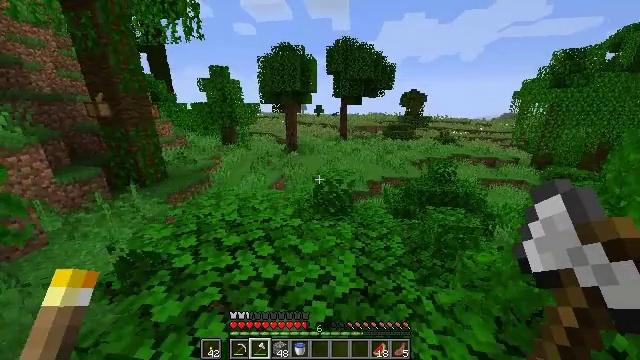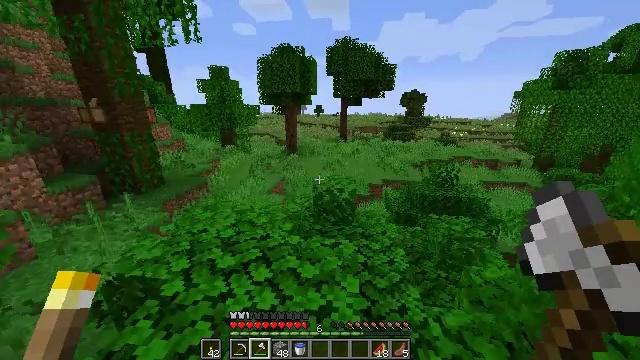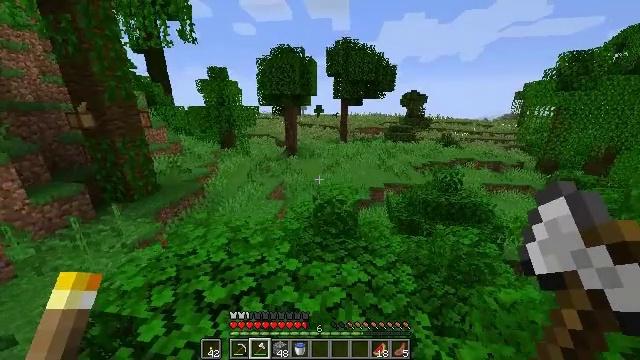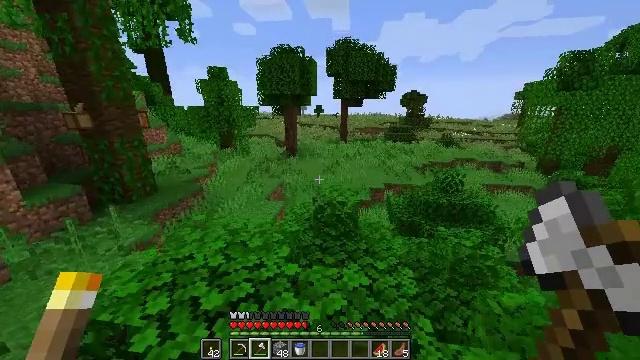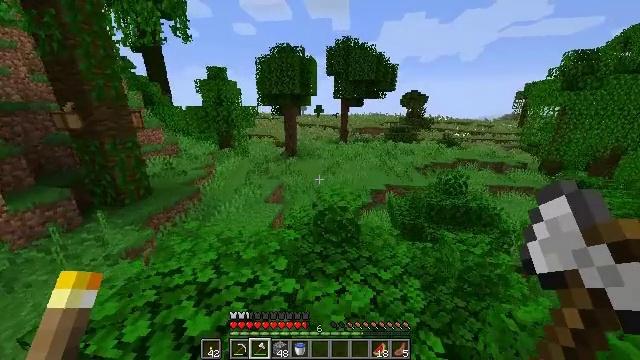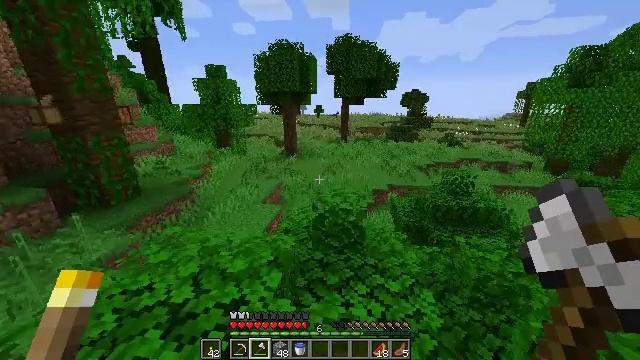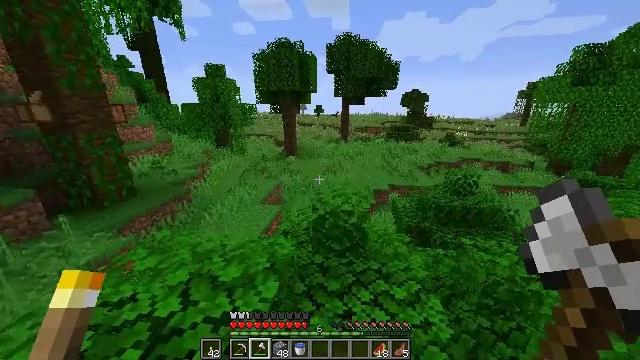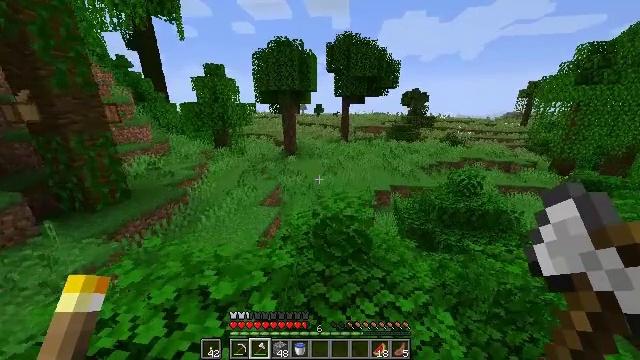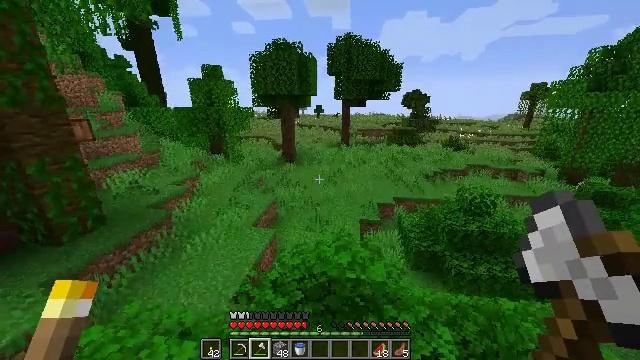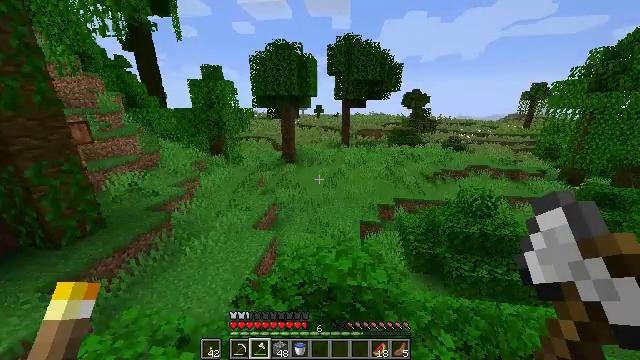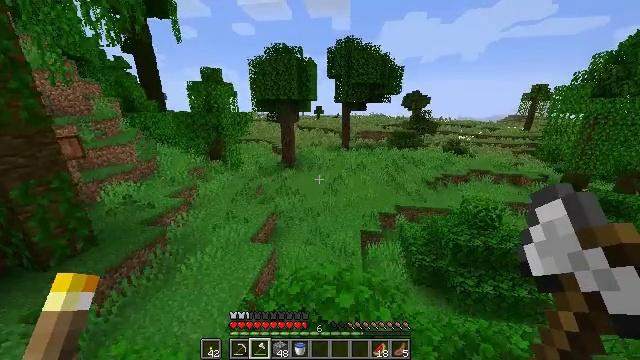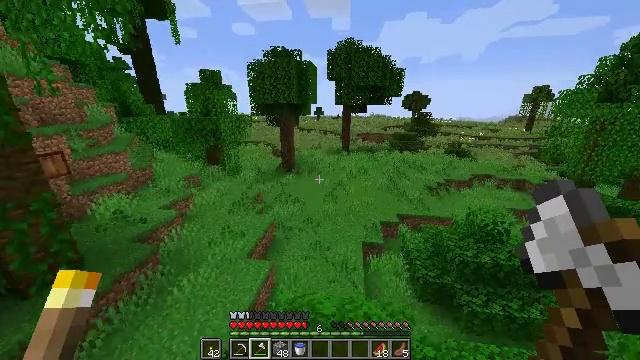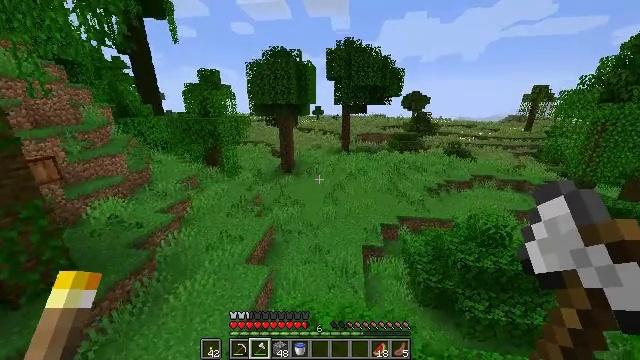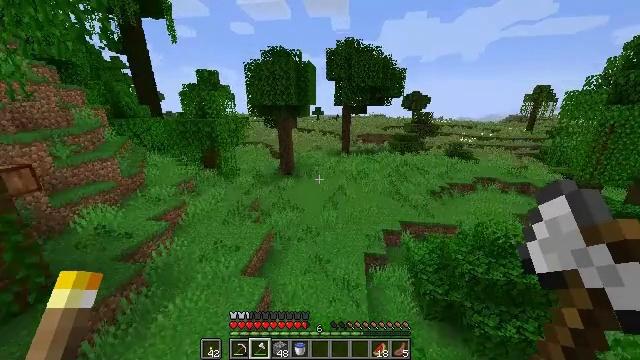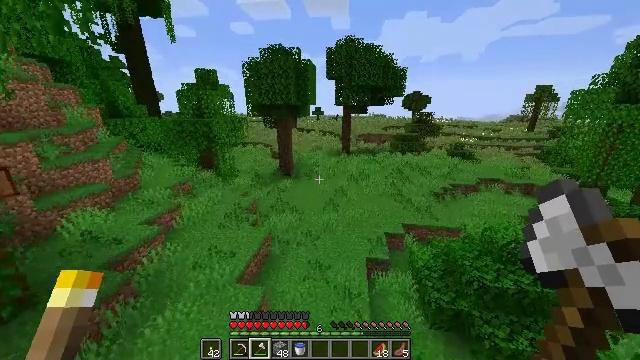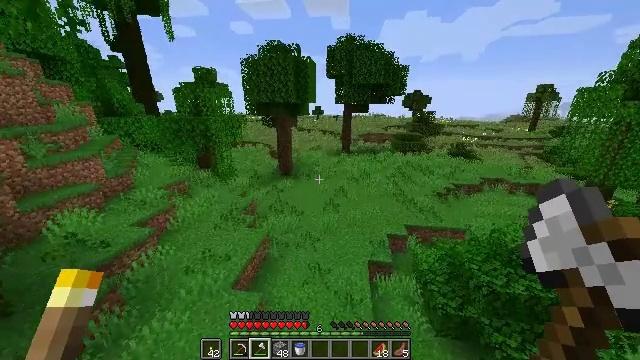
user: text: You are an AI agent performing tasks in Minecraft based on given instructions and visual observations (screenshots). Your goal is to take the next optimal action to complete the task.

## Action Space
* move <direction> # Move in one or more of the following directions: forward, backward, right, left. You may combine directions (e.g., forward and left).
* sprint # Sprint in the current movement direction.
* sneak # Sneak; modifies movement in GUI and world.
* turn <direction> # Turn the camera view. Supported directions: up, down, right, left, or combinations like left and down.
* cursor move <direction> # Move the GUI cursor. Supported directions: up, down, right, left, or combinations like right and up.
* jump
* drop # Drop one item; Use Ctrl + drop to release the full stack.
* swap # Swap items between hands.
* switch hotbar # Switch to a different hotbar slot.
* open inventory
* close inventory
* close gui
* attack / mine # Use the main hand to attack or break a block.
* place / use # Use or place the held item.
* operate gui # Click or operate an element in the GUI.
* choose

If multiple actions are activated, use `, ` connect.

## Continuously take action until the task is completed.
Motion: motion action
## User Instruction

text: Hunt a chicken.
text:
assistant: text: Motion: move forward, sprint, jump
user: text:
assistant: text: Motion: move forward, sprint, jump
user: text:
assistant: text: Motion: move forward, sprint, jump
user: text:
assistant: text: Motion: move forward, sprint, jump
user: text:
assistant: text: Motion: move forward, sprint, jump
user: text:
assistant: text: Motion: move forward, sprint, jump
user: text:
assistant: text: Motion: move forward, sprint, jump
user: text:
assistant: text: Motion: move forward, sprint, jump
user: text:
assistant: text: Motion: move forward, sprint, jump
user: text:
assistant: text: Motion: move forward, sprint, jump
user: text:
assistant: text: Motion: move forward, sprint, jump
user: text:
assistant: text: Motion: move forward, sprint, jump
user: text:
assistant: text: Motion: move forward, sprint, jump
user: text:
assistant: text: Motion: move forward, sprint
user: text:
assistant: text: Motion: move forward, sprint
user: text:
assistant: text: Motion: move forward, sprint
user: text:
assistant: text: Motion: move forward, sprint
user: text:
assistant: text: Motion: move forward, sprint
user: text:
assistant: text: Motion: move forward, sprint
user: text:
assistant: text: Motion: move forward, sprint
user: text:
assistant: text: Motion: move forward, sprint
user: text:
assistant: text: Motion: move forward, sprint, turn right and up
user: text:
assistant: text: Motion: move forward, sprint, turn right and up
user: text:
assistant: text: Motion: move forward, sprint, turn right
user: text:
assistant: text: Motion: move forward, sprint
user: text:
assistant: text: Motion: move forward, sprint
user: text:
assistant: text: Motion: move forward, sprint, turn right and up
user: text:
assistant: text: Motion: move forward, sprint
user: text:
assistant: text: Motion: move forward, sprint
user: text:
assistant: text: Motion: move forward, sprint